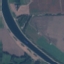
Land use / land cover class: River